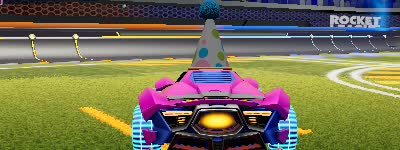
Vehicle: werewolf